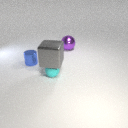
small cyan rubber sphere to the left of large purple metal sphere